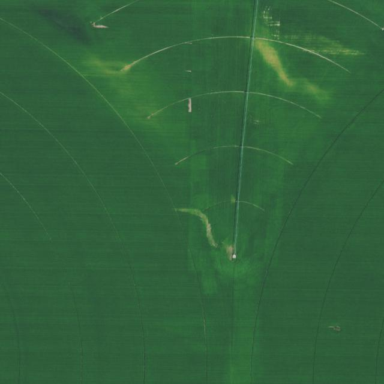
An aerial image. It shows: Farmland with pivot irrigation system.